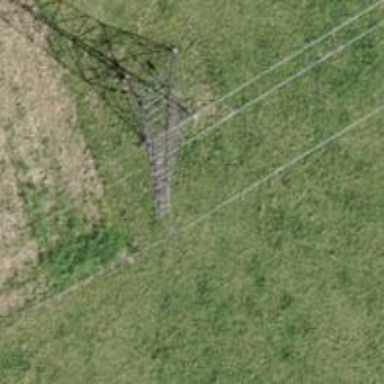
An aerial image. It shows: Power tower.